Question: I want to de-tour some method calls into the mscorlib assembly, so I tried to generate a Mole assembly for mscorlib. But it gives me thousands of errors.
I am using Win8+VS2010, VS2012 is installed on my box, too.
What I did is:
Step 0: Create an empty test project in VS2010.
Step 1: Right click the Reference and choose "Add Moles Assembly for mscorlib".
Step 2: Build the solution.
It gives me thousands of errors as below:

Any solution to this?
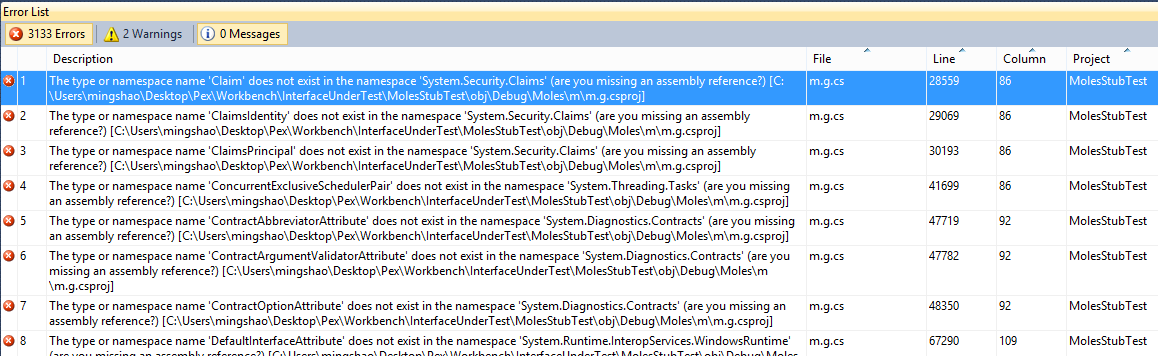
Answer: Net 4.5 and moles don't like each other, see the following work around by Microsoft
<URL>